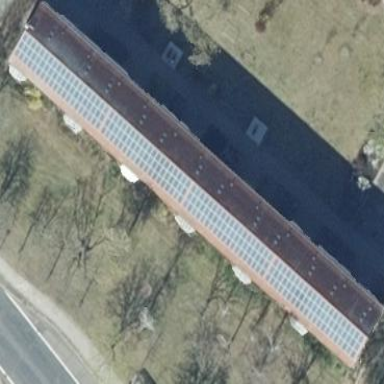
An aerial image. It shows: Small solar photovoltaic panel generator inside building.